Question: I'm receiving the error 'No property u found for type com.models.entities.OrderEntity' and for the life of me can't figure out how to debug where this is coming from. I'm guessing there's some mapping that is incorrect.
I've tried enabling 'log4j' which only gives me details on 'org.hibernate'. I tried adding other packages but they aren't being read. I believe my 'log4j.properties' is in the right location.

'log4j.properties' contents:
'''
log4j.rootCategory=DEBUG, stdout
log4j.appender.stdout=org.apache.log4j.ConsoleAppender
log4j.appender.stdout.layout=org.apache.log4j.PatternLayout
log4j.appender.stdout.layout.ConversionPattern=%d{ABSOLUTE} %5p %t %c:%L - %m%n
log4j.category.org.springframework.data=DEBUG,stdout
log4j.category.com.models.entities =DEBUG,stdout
'''
What can I do to ensure log4j is logging the correct packages?
My entity:
'''
@Entity
@Table(name = "'Order'")
@NamedQueries({
@NamedQuery(name="Order.findByUUID", query="SELECT o FROM OrderEntity o WHERE o.uuid = :uuid"),
@NamedQuery(name="Order.findByInProduction", query="SELECT o FROM OrderEntity o WHERE o.inProduction = :inProduction")
})
public class OrderEntity {
private Integer id;
@javax.persistence.Column(name = "id", nullable = false, insertable = true, updatable = true, length = 10, precision = 0)
@GeneratedValue
@Id
public Integer getId() {
return id;
}
public void setId(Integer id) {
this.id = id;
}
private String uuid;
@javax.persistence.Column(name = "uuid", nullable = false, insertable = true, updatable = true, length = 128, precision = 0)
@Basic
public String getUuid() {
return uuid;
}
public void setUuid(String uuid) {
this.uuid = uuid;
}
private Boolean inProduction;
@javax.persistence.Column(name = "in_production", nullable = false, insertable = true, updatable = true, length = 0, precision = 0)
@Basic
public Boolean getInProduction() {
return inProduction;
}
public void setInProduction(Boolean inProduction) {
this.inProduction = inProduction;
}
private Timestamp updated;
@javax.persistence.Column(name = "updated", nullable = true, insertable = true, updatable = true, length = 19, precision = 0)
@Basic
public Timestamp getUpdated() {
return updated;
}
public void setUpdated(Timestamp updated) {
this.updated = updated;
}
private Timestamp created;
@javax.persistence.Column(name = "created", nullable = false, insertable = true, updatable = true, length = 19, precision = 0)
@Basic
public Timestamp getCreated() {
return created;
}
public void setCreated(Timestamp created) {
this.created = created;
}
@Override
public boolean equals(Object o) {
if (this == o) return true;
if (o == null || getClass() != o.getClass()) return false;
OrderEntity that = (OrderEntity) o;
if (created != null ? !created.equals(that.created) : that.created != null) return false;
if (id != null ? !id.equals(that.id) : that.id != null) return false;
if (inProduction != null ? !inProduction.equals(that.inProduction) : that.inProduction != null) return false;
if (updated != null ? !updated.equals(that.updated) : that.updated != null) return false;
if (uuid != null ? !uuid.equals(that.uuid) : that.uuid != null) return false;
return true;
}
@Override
public int hashCode() {
int result = id != null ? id.hashCode() : 0;
result = 31 * result + (uuid != null ? uuid.hashCode() : 0);
result = 31 * result + (inProduction != null ? inProduction.hashCode() : 0);
result = 31 * result + (updated != null ? updated.hashCode() : 0);
result = 31 * result + (created != null ? created.hashCode() : 0);
return result;
}
private VendorEntity vendor;
@ManyToOne
@javax.persistence.JoinColumn(name = "vendor_id", referencedColumnName = "id", nullable = false)
public VendorEntity getVendor() {
return vendor;
}
public void setVendor(VendorEntity vendor) {
this.vendor = vendor;
}
private ShippingDestinationEntity shippingDestination;
@ManyToOne
@javax.persistence.JoinColumn(name = "shipping_destination_id", referencedColumnName = "id", nullable = false)
public ShippingDestinationEntity getShippingDestination() {
return shippingDestination;
}
public void setShippingDestination(ShippingDestinationEntity shippingDestination) {
this.shippingDestination = shippingDestination;
}
private Collection<OrderCustomFieldEntity> orderCustomFields;
@OneToMany(mappedBy = "order")
public Collection<OrderCustomFieldEntity> getOrderCustomFields() {
return orderCustomFields;
}
public void setOrderCustomFields(Collection<OrderCustomFieldEntity> orderCustomFields) {
this.orderCustomFields = orderCustomFields;
}
private Collection<ProductEntity> products;
@OneToMany(mappedBy = "order")
public Collection<ProductEntity> getProducts() {
return products;
}
public void setProducts(Collection<ProductEntity> products) {
this.products = products;
}
}
'''
The stack trace:
'''
Caused by: org.springframework.data.mapping.PropertyReferenceException: No property u found for type com.models.entities.OrderEntity
at org.springframework.data.mapping.PropertyPath.<init>(PropertyPath.java:75)
at org.springframework.data.mapping.PropertyPath.create(PropertyPath.java:327)
at org.springframework.data.mapping.PropertyPath.create(PropertyPath.java:353)
at org.springframework.data.mapping.PropertyPath.create(PropertyPath.java:307)
at org.springframework.data.mapping.PropertyPath.from(PropertyPath.java:271)
at org.springframework.data.mapping.PropertyPath.from(PropertyPath.java:245)
at org.springframework.data.repository.query.parser.Part.<init>(Part.java:72)
at org.springframework.data.repository.query.parser.PartTree$OrPart.<init>(PartTree.java:180)
at org.springframework.data.repository.query.parser.PartTree$Predicate.buildTree(PartTree.java:260)
at org.springframework.data.repository.query.parser.PartTree$Predicate.<init>(PartTree.java:240)
at org.springframework.data.repository.query.parser.PartTree.<init>(PartTree.java:71)
at org.springframework.data.jpa.repository.query.PartTreeJpaQuery.<init>(PartTreeJpaQuery.java:57)
at org.springframework.data.jpa.repository.query.JpaQueryLookupStrategy$CreateQueryLookupStrategy.resolveQuery(JpaQueryLookupStrategy.java:90)
at org.springframework.data.jpa.repository.query.JpaQueryLookupStrategy$CreateIfNotFoundQueryLookupStrategy.resolveQuery(JpaQueryLookupStrategy.java:162)
at org.springframework.data.jpa.repository.query.JpaQueryLookupStrategy$AbstractQueryLookupStrategy.resolveQuery(JpaQueryLookupStrategy.java:68)
at org.springframework.data.repository.core.support.RepositoryFactorySupport$QueryExecutorMethodInterceptor.<init>(RepositoryFactorySupport.java:279)
at org.springframework.data.repository.core.support.RepositoryFactorySupport.getRepository(RepositoryFactorySupport.java:147)
at org.springframework.data.repository.core.support.RepositoryFactoryBeanSupport.getObject(RepositoryFactoryBeanSupport.java:153)
at org.springframework.data.repository.core.support.RepositoryFactoryBeanSupport.getObject(RepositoryFactoryBeanSupport.java:43)
at org.springframework.beans.factory.support.FactoryBeanRegistrySupport.doGetObjectFromFactoryBean(FactoryBeanRegistrySupport.java:142)
... 26 more
'''
I just deleted and regenerated the entities from the database and still receive the same error.
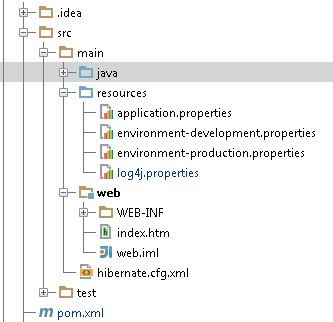
Answer: It turns out, the issue was caused by conflicts with my Repository layer. Despite me having a 'Order.findByUUID' named query and my 'OrderRepository' looking like:
'''
@Repository
public interface OrderRepository extends JpaRepository<OrderEntity, Integer> {
OrderEntity findByUUID(@Param("uuid") String uuid);
List<OrderEntity> findByInProduction(@Param("inProduction") Boolean inProduction);
}
'''
Removing the named query and change the above method to 'findByUuid' was the solution. I'm still unsure why it was failing, but this allowed me to get rid of the issue and begin debugging the application.